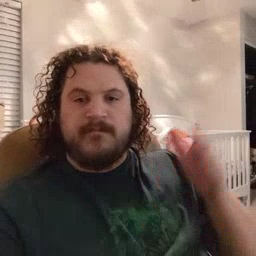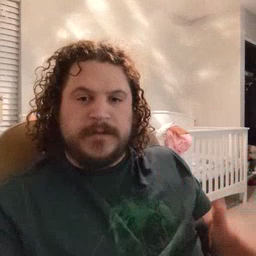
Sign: beside